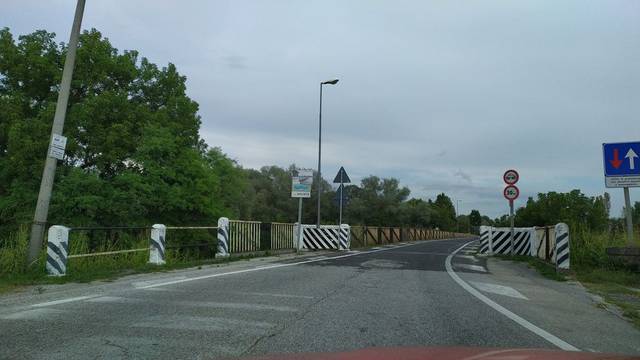
Region: Italy
Coordinates: 45.589, 11.759